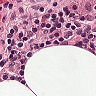
Metastatic tissue present: no